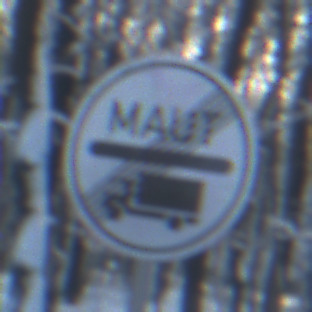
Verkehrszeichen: EndeMautpflicht
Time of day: MorningAfternoon
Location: Outdoor (Nature)
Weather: Clear
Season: Winter
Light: Natural